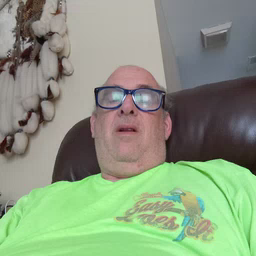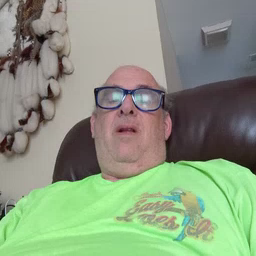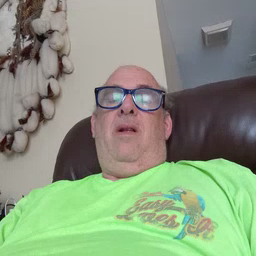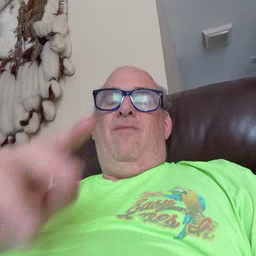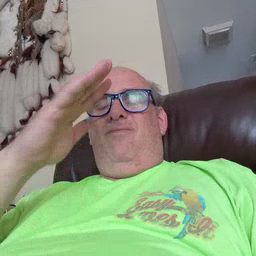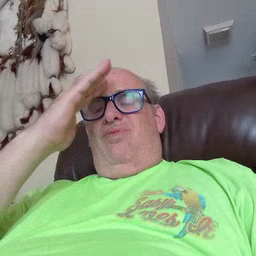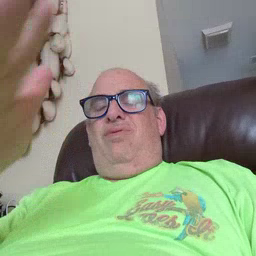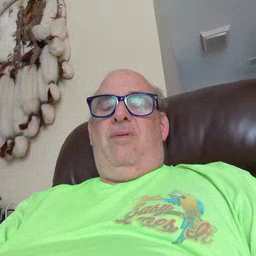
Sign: pretend